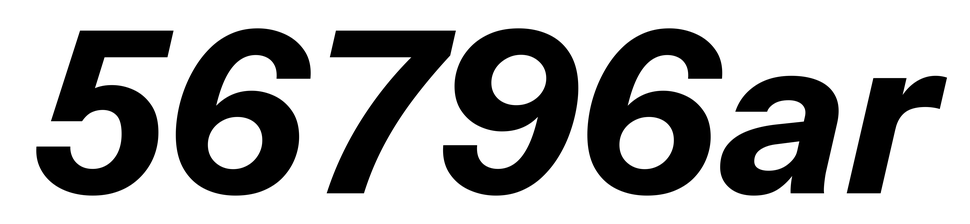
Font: InstrumentSans-Italic_Bold_Italic